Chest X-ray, AP view. Patient: 65 years old, sex F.
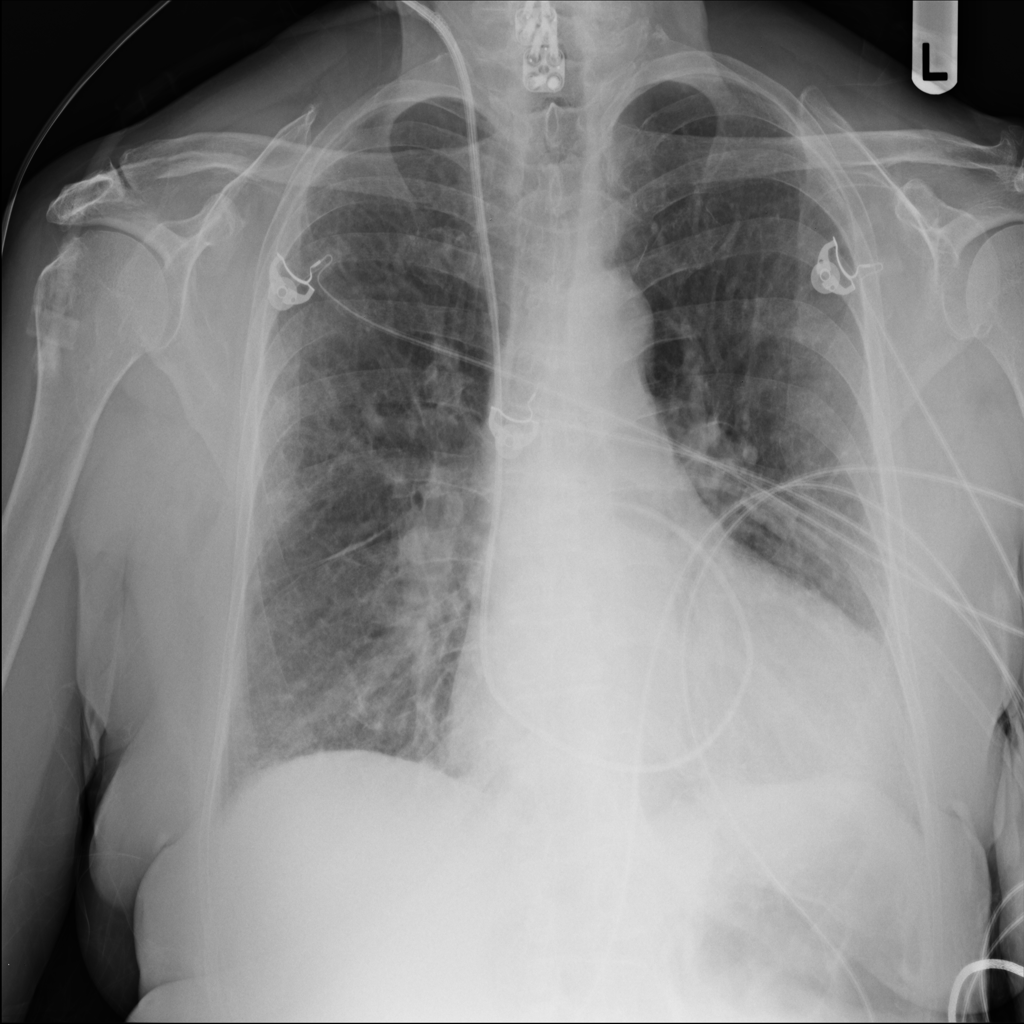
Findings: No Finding